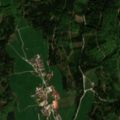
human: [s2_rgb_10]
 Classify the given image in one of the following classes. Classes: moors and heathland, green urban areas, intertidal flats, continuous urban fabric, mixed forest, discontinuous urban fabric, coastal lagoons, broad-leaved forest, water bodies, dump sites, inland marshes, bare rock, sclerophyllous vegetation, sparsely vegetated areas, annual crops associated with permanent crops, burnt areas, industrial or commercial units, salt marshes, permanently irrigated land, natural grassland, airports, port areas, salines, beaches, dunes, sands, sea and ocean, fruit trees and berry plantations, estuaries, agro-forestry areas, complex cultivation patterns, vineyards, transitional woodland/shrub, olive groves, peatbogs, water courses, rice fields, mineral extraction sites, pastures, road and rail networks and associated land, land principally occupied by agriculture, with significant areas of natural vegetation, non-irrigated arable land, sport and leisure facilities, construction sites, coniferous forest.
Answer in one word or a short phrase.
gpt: pastures, complex cultivation patterns, broad-leaved forest, mixed forest